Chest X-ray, PA view. Patient: 56 years old, sex M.
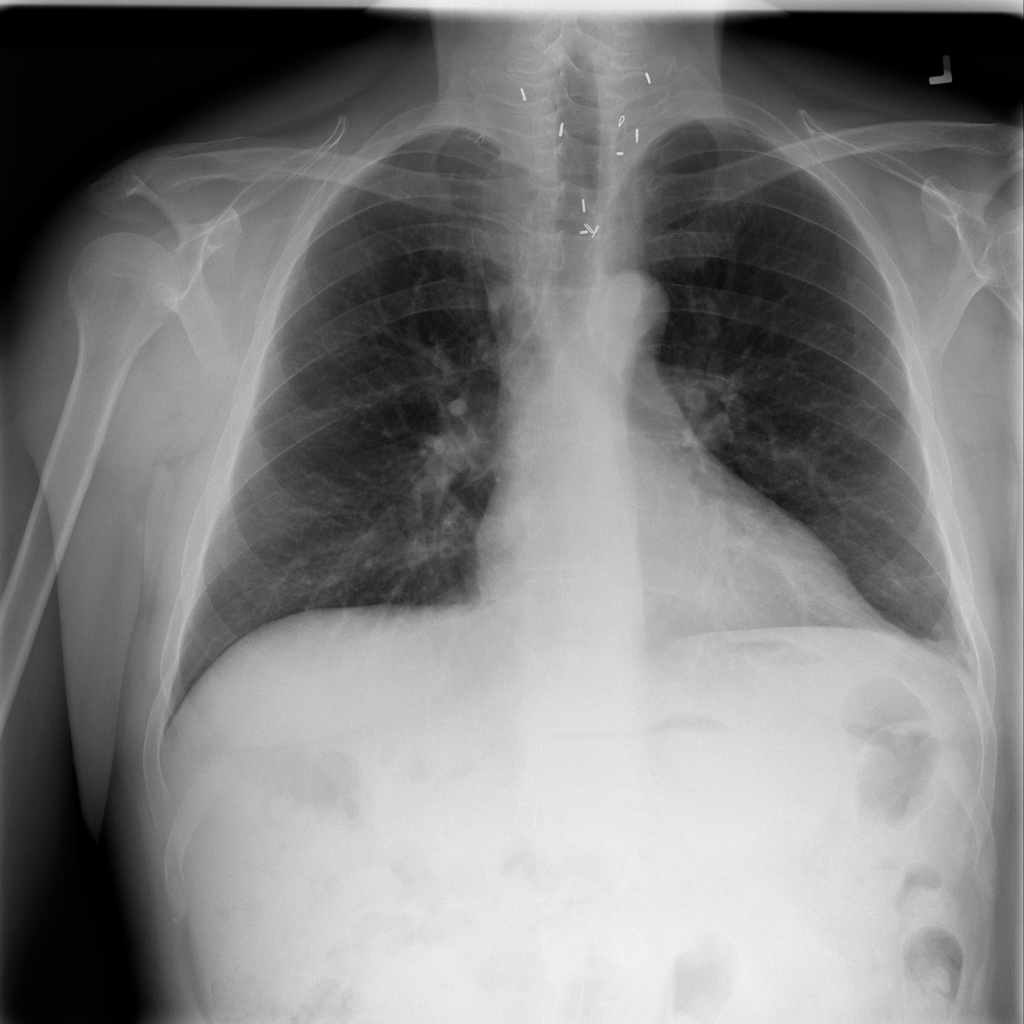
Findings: No Finding